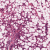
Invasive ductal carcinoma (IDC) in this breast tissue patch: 1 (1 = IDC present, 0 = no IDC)